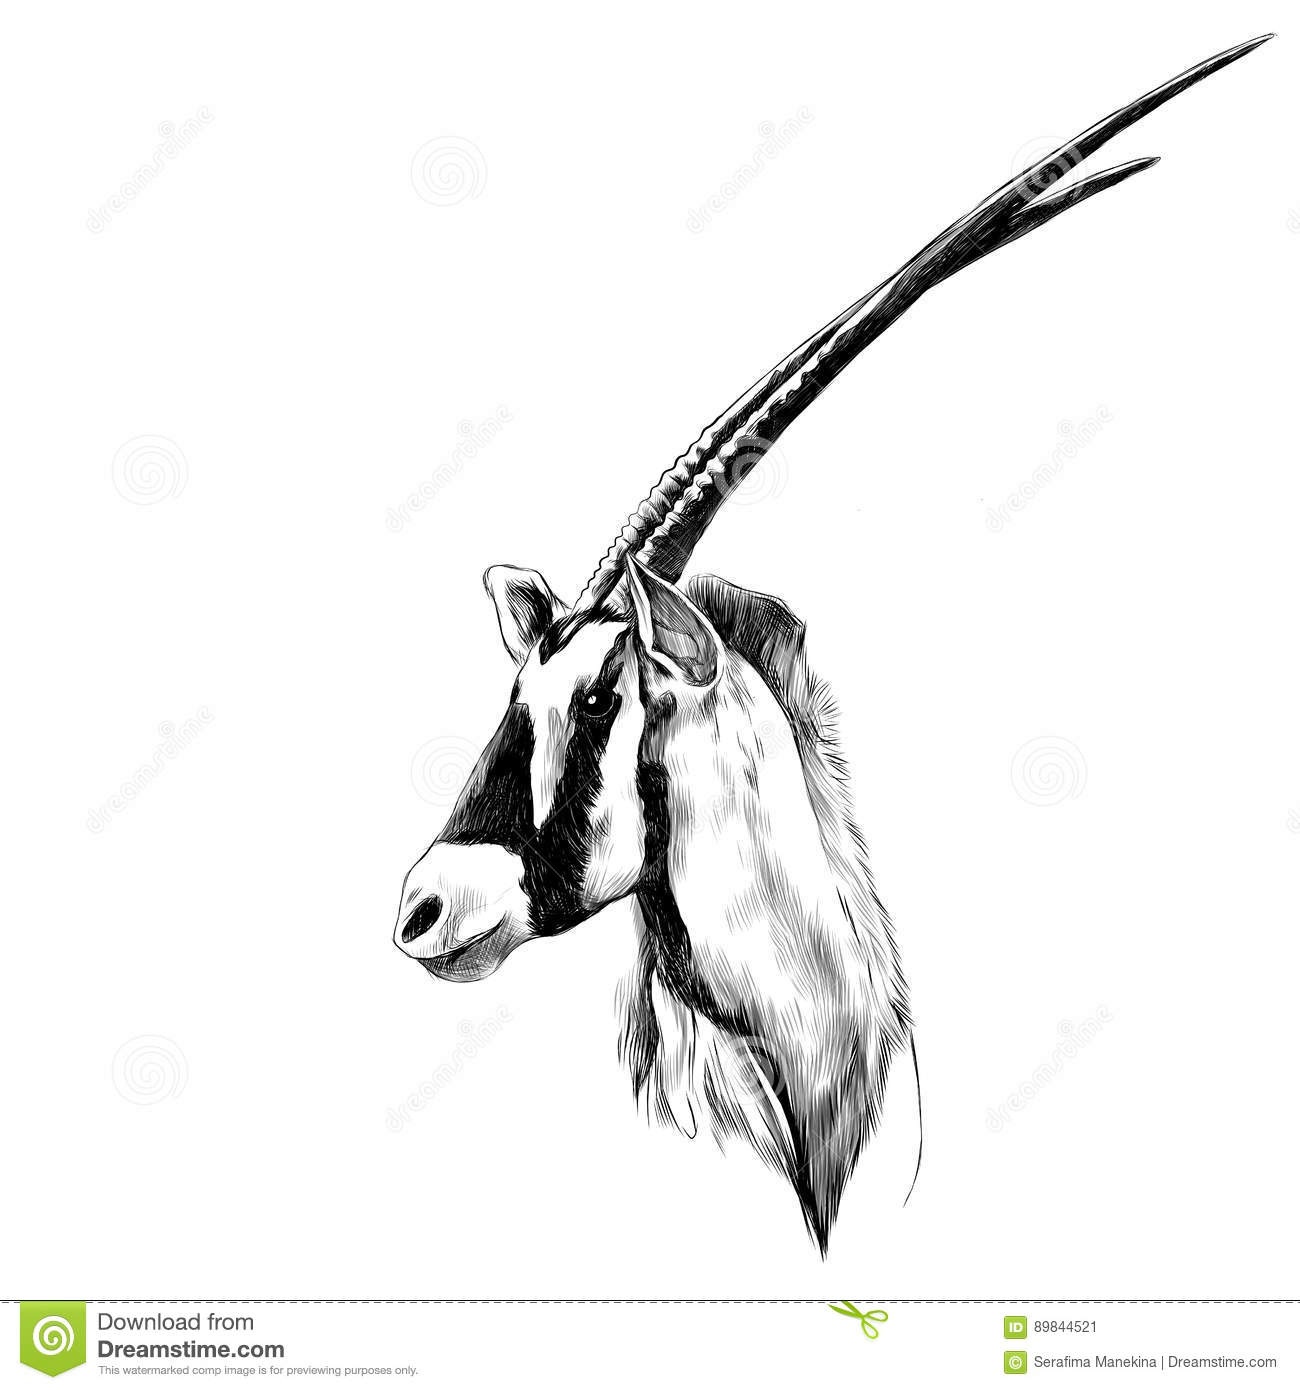
Label: gazelle